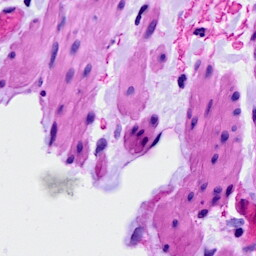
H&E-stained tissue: Ovarian